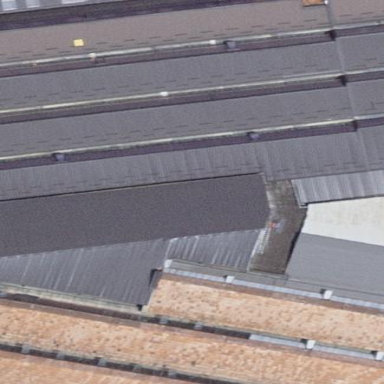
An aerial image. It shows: Industrial building.